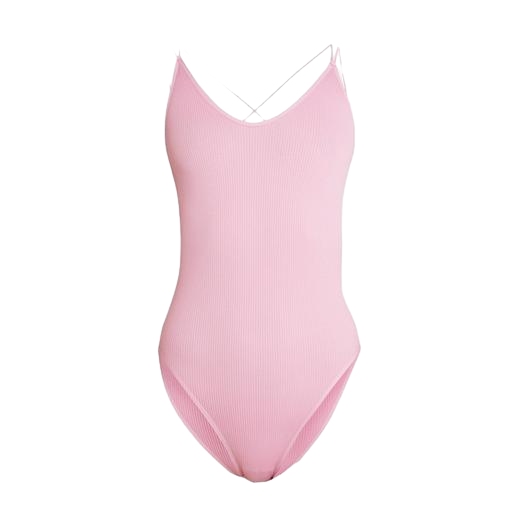
pink rib tank, pink strappy cami, pink lace-up ribbed tank top, white background